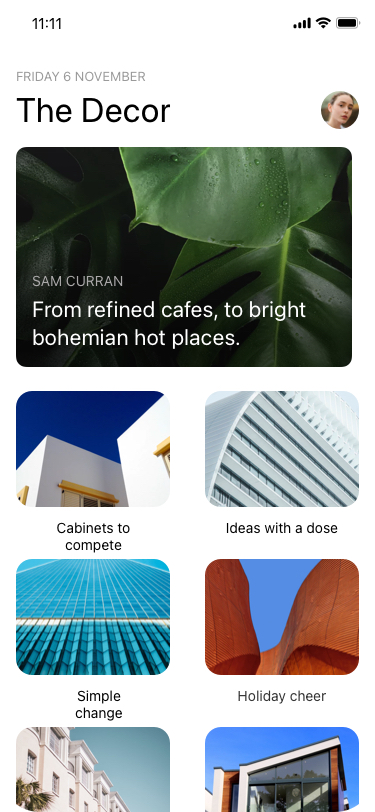
Text in this UI design:
Holiday cheer
Simple change
Ideas with a dose
Cabinets to compete
From refined cafes, to bright bohemian hot places.
SAM CURRAN
The Decor
Friday 6 November